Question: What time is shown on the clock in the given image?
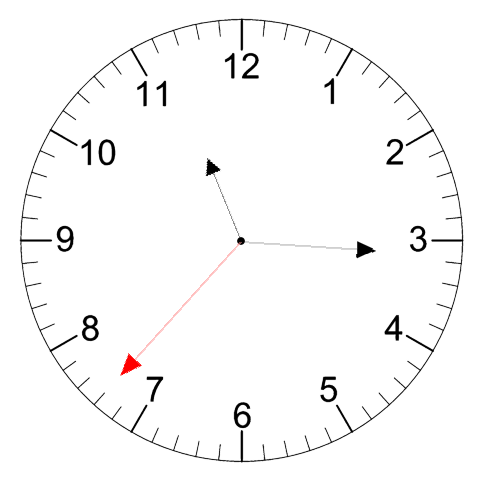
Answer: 11:15:37